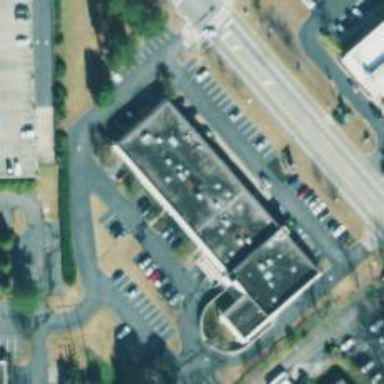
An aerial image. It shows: Clinic.